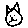
Label: cat